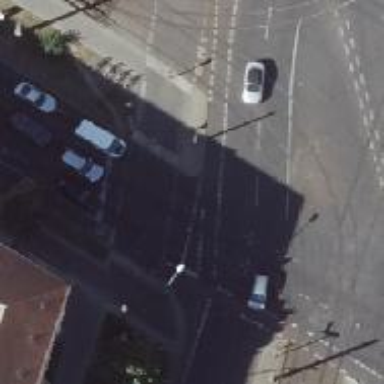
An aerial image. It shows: Road crossing with traffic signals.